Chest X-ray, PA view. Patient: 31 years old, sex F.
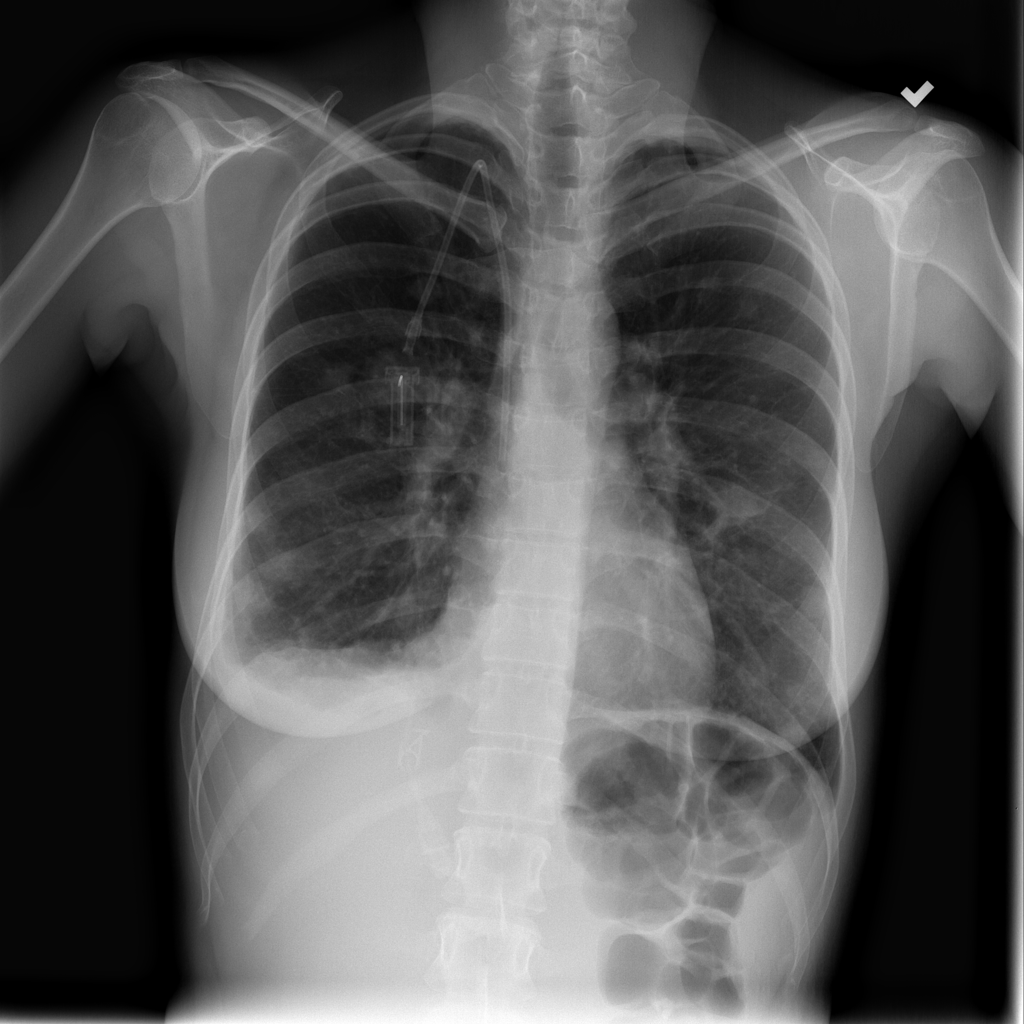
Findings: Effusion, Nodule